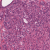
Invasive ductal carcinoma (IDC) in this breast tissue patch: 0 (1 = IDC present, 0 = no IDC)